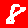
Digit: 8